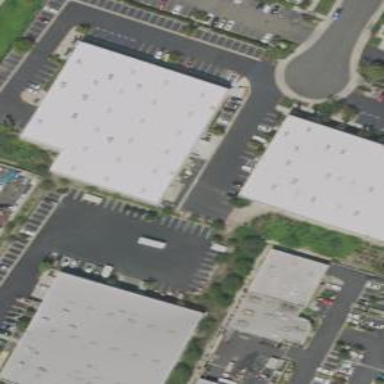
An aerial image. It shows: Commercial building.